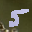
Label: 5